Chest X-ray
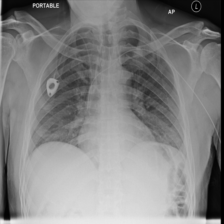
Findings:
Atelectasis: negative
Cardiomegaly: negative
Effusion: negative
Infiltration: negative
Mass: negative
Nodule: negative
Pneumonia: negative
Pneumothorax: negative
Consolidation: negative
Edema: negative
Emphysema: negative
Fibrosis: negative
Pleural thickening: negative
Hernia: negative